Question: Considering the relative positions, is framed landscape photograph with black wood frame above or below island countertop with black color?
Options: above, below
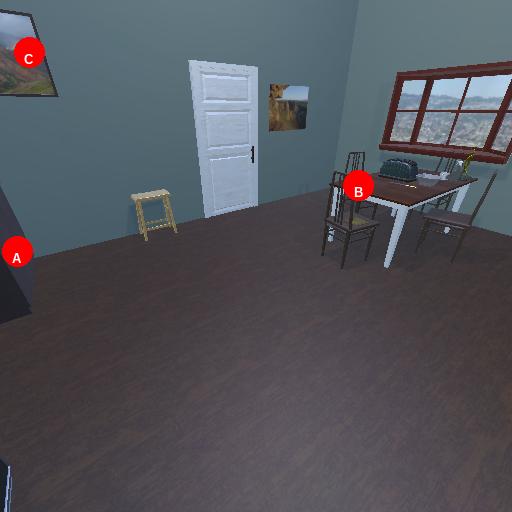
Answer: above